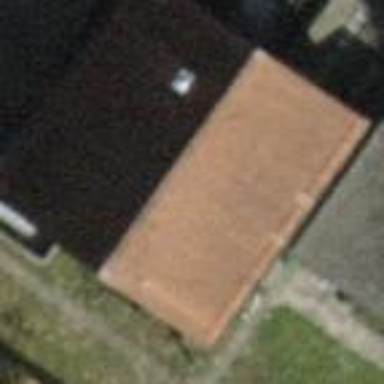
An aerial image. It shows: Pitched roof building.